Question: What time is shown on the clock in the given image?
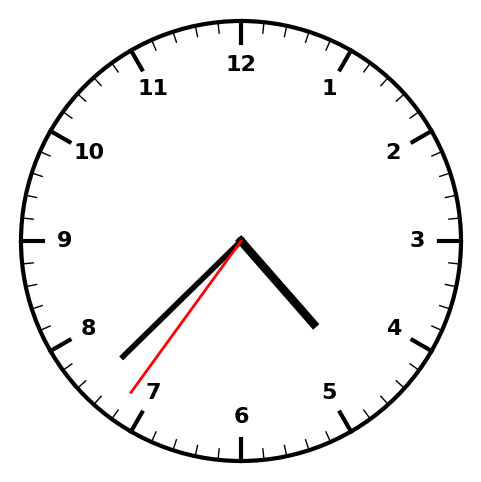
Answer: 04:37:36